Interaction volume radius: 10 \u00c5
Interaction volume height: 25 \u00c5
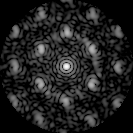
Disorder parameter: 0.4774